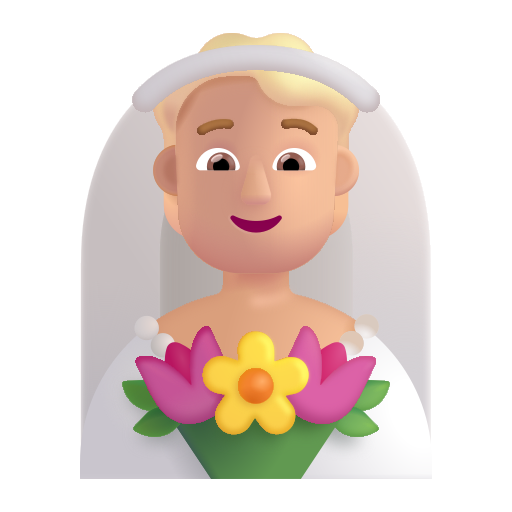
person with veil color  light